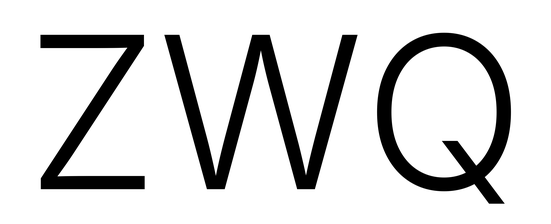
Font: Inter_Light